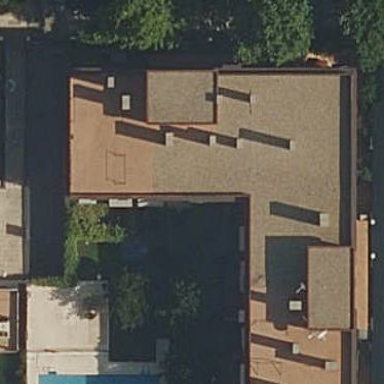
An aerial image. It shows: Residential building with apartments.